Field crop: maize
Growth stage: 2
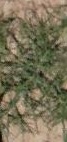
Species: salsola